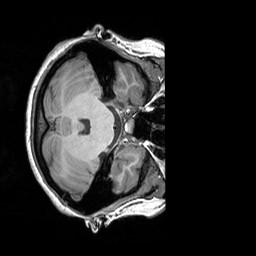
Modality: T1w
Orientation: axial
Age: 25
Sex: female
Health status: healthy
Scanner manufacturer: siemens
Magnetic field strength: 3 T
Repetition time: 2.3 s
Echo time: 0.00303 s